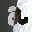
Label: 2